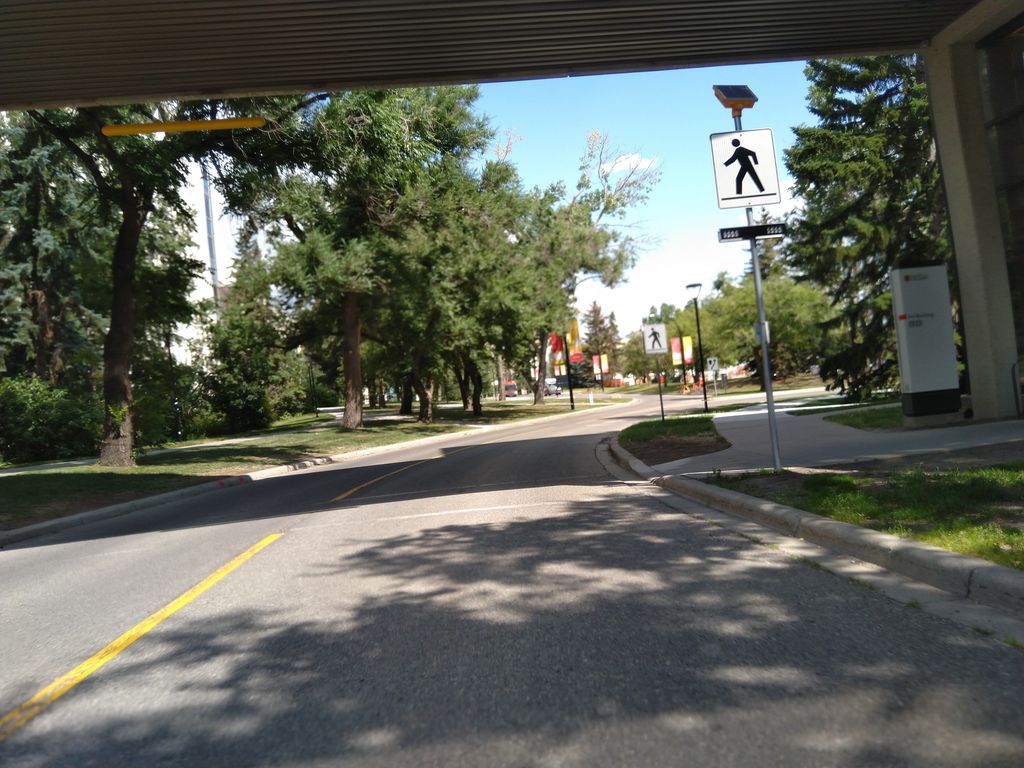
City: calgary